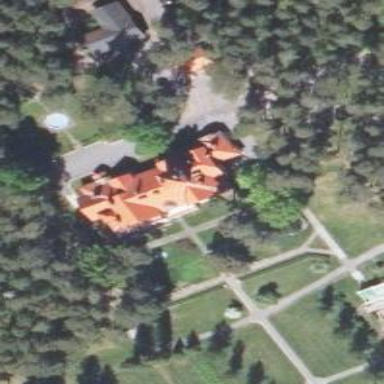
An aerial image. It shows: Historic villa transformed into hotel building.